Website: macys
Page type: review-order
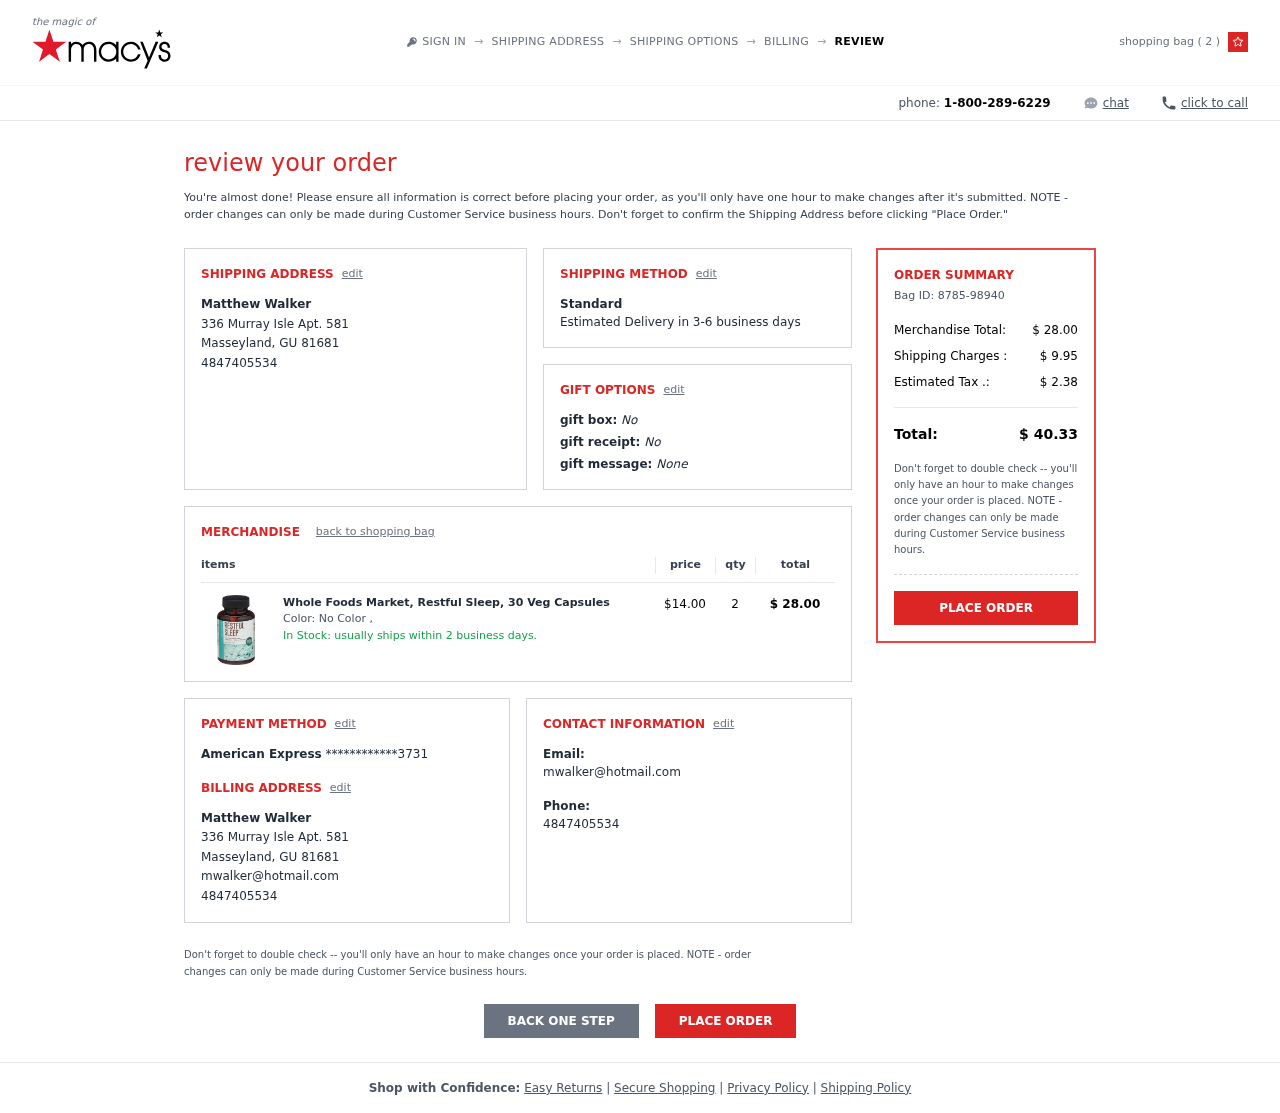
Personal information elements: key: PII_CARD_LAST4
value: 3731
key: PII_CARD_TYPE
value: American Express
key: PII_CITY
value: Masseyland
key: PII_EMAIL2
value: mwalker@hotmail.com
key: PII_EMAIL3
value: mwalker@hotmail.com
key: PII_FULLNAME
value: Matthew Walker
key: PII_FULLNAME2
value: Matthew Walker
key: PII_PHONE
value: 4847405534
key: PII_PHONE2
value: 4847405534
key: PII_PHONE3
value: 4847405534
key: PII_POSTCODE
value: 81681
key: PII_STATE_ABBR
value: GU
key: PII_STREET
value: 336 Murray Isle Apt. 581
Product elements: key: PRODUCT1_NAME
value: Whole Foods Market, Restful Sleep, 30 Veg Capsules
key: PRODUCT1_PRICE
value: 14
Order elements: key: ORDER_NUM_ITEMS
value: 2
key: ORDER_DELIVERY_DATE
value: Estimated Delivery in 3-6 business days
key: ORDER_SUBTOTAL
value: $ 28.00
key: ORDER_ID
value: Bag ID: 8785-98940
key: ORDER_SHIPPING_COST
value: $ 9.95
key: ORDER_TAX
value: $ 2.38
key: ORDER_TOTAL
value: $ 40.33